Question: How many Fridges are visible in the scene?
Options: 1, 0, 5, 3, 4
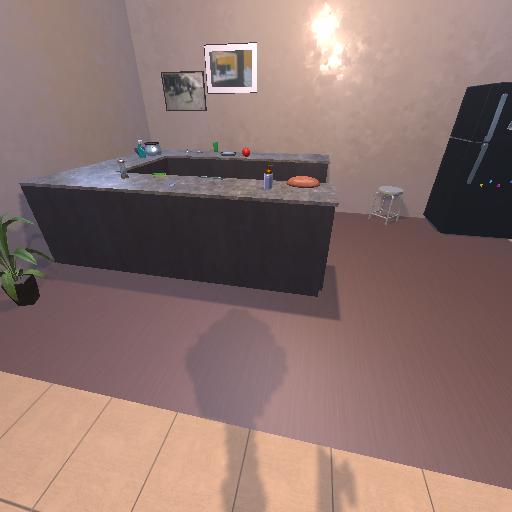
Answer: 1